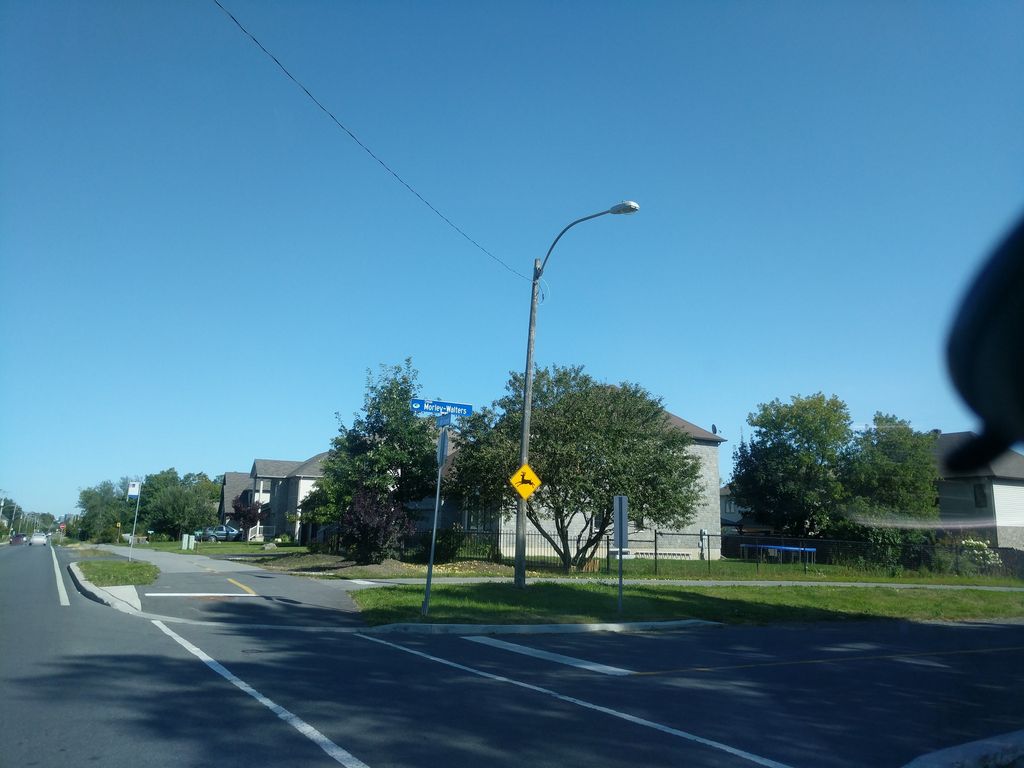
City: ottawa-gatineau